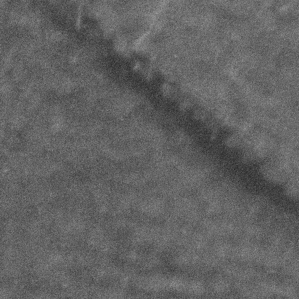
Label: frost